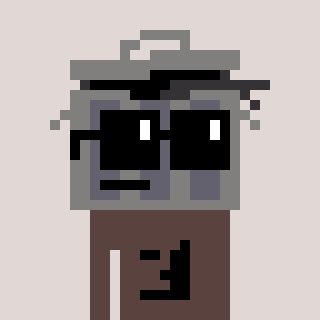
a pixel art character with square black sunglasses, a trashcan-shaped head and a darkbrown-colored body on a warm background